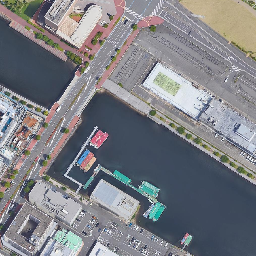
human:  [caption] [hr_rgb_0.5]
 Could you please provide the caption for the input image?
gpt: Red, yellow and blue boats lay side by side on the bridge across the river.

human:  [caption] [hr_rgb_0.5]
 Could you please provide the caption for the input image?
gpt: The bridge over the river is a branch of the crossroads.

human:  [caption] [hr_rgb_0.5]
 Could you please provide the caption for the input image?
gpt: Red, yellow and blue boats lay side by side on a bridge on the other side of the river.

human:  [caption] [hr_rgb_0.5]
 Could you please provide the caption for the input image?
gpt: Red, yellow and blue boats lay side by side on the bridge on the other side of the river.

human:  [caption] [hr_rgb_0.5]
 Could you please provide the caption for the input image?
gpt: The bridge on the river is a branch of the intersection.